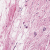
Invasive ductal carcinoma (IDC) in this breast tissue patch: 0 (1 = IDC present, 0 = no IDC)